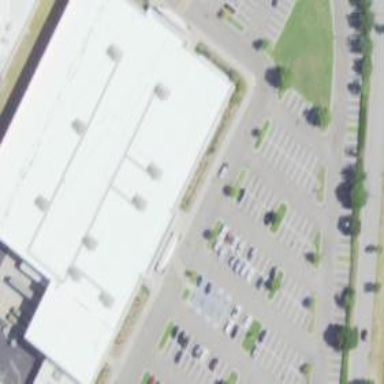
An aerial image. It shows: Department store building.